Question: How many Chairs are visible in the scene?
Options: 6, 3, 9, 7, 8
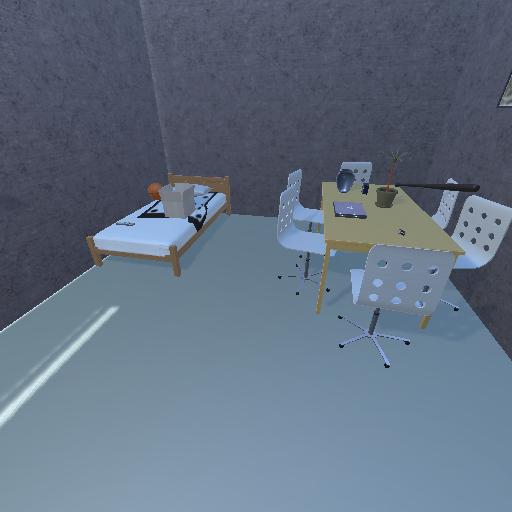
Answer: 6